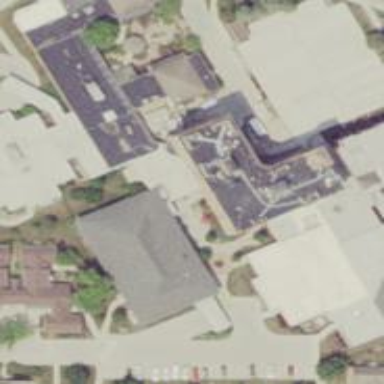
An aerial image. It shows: Nursing home.